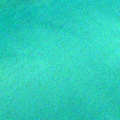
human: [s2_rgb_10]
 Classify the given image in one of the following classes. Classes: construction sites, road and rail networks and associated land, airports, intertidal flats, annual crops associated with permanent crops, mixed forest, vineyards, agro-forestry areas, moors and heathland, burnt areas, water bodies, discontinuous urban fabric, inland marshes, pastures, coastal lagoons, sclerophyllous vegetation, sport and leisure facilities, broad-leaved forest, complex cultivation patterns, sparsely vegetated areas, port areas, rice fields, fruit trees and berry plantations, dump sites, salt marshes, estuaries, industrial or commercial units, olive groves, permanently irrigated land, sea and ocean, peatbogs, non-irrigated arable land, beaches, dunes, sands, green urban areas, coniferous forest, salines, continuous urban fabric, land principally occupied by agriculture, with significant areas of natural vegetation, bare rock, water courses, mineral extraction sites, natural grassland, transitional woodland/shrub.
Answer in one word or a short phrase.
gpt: sea and ocean